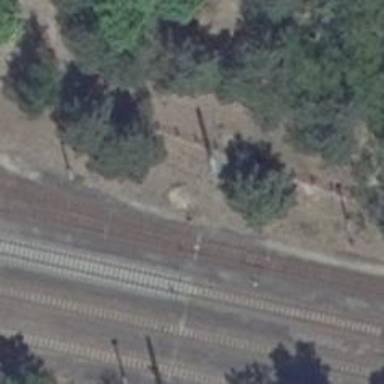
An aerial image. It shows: Railway switch.